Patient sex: F
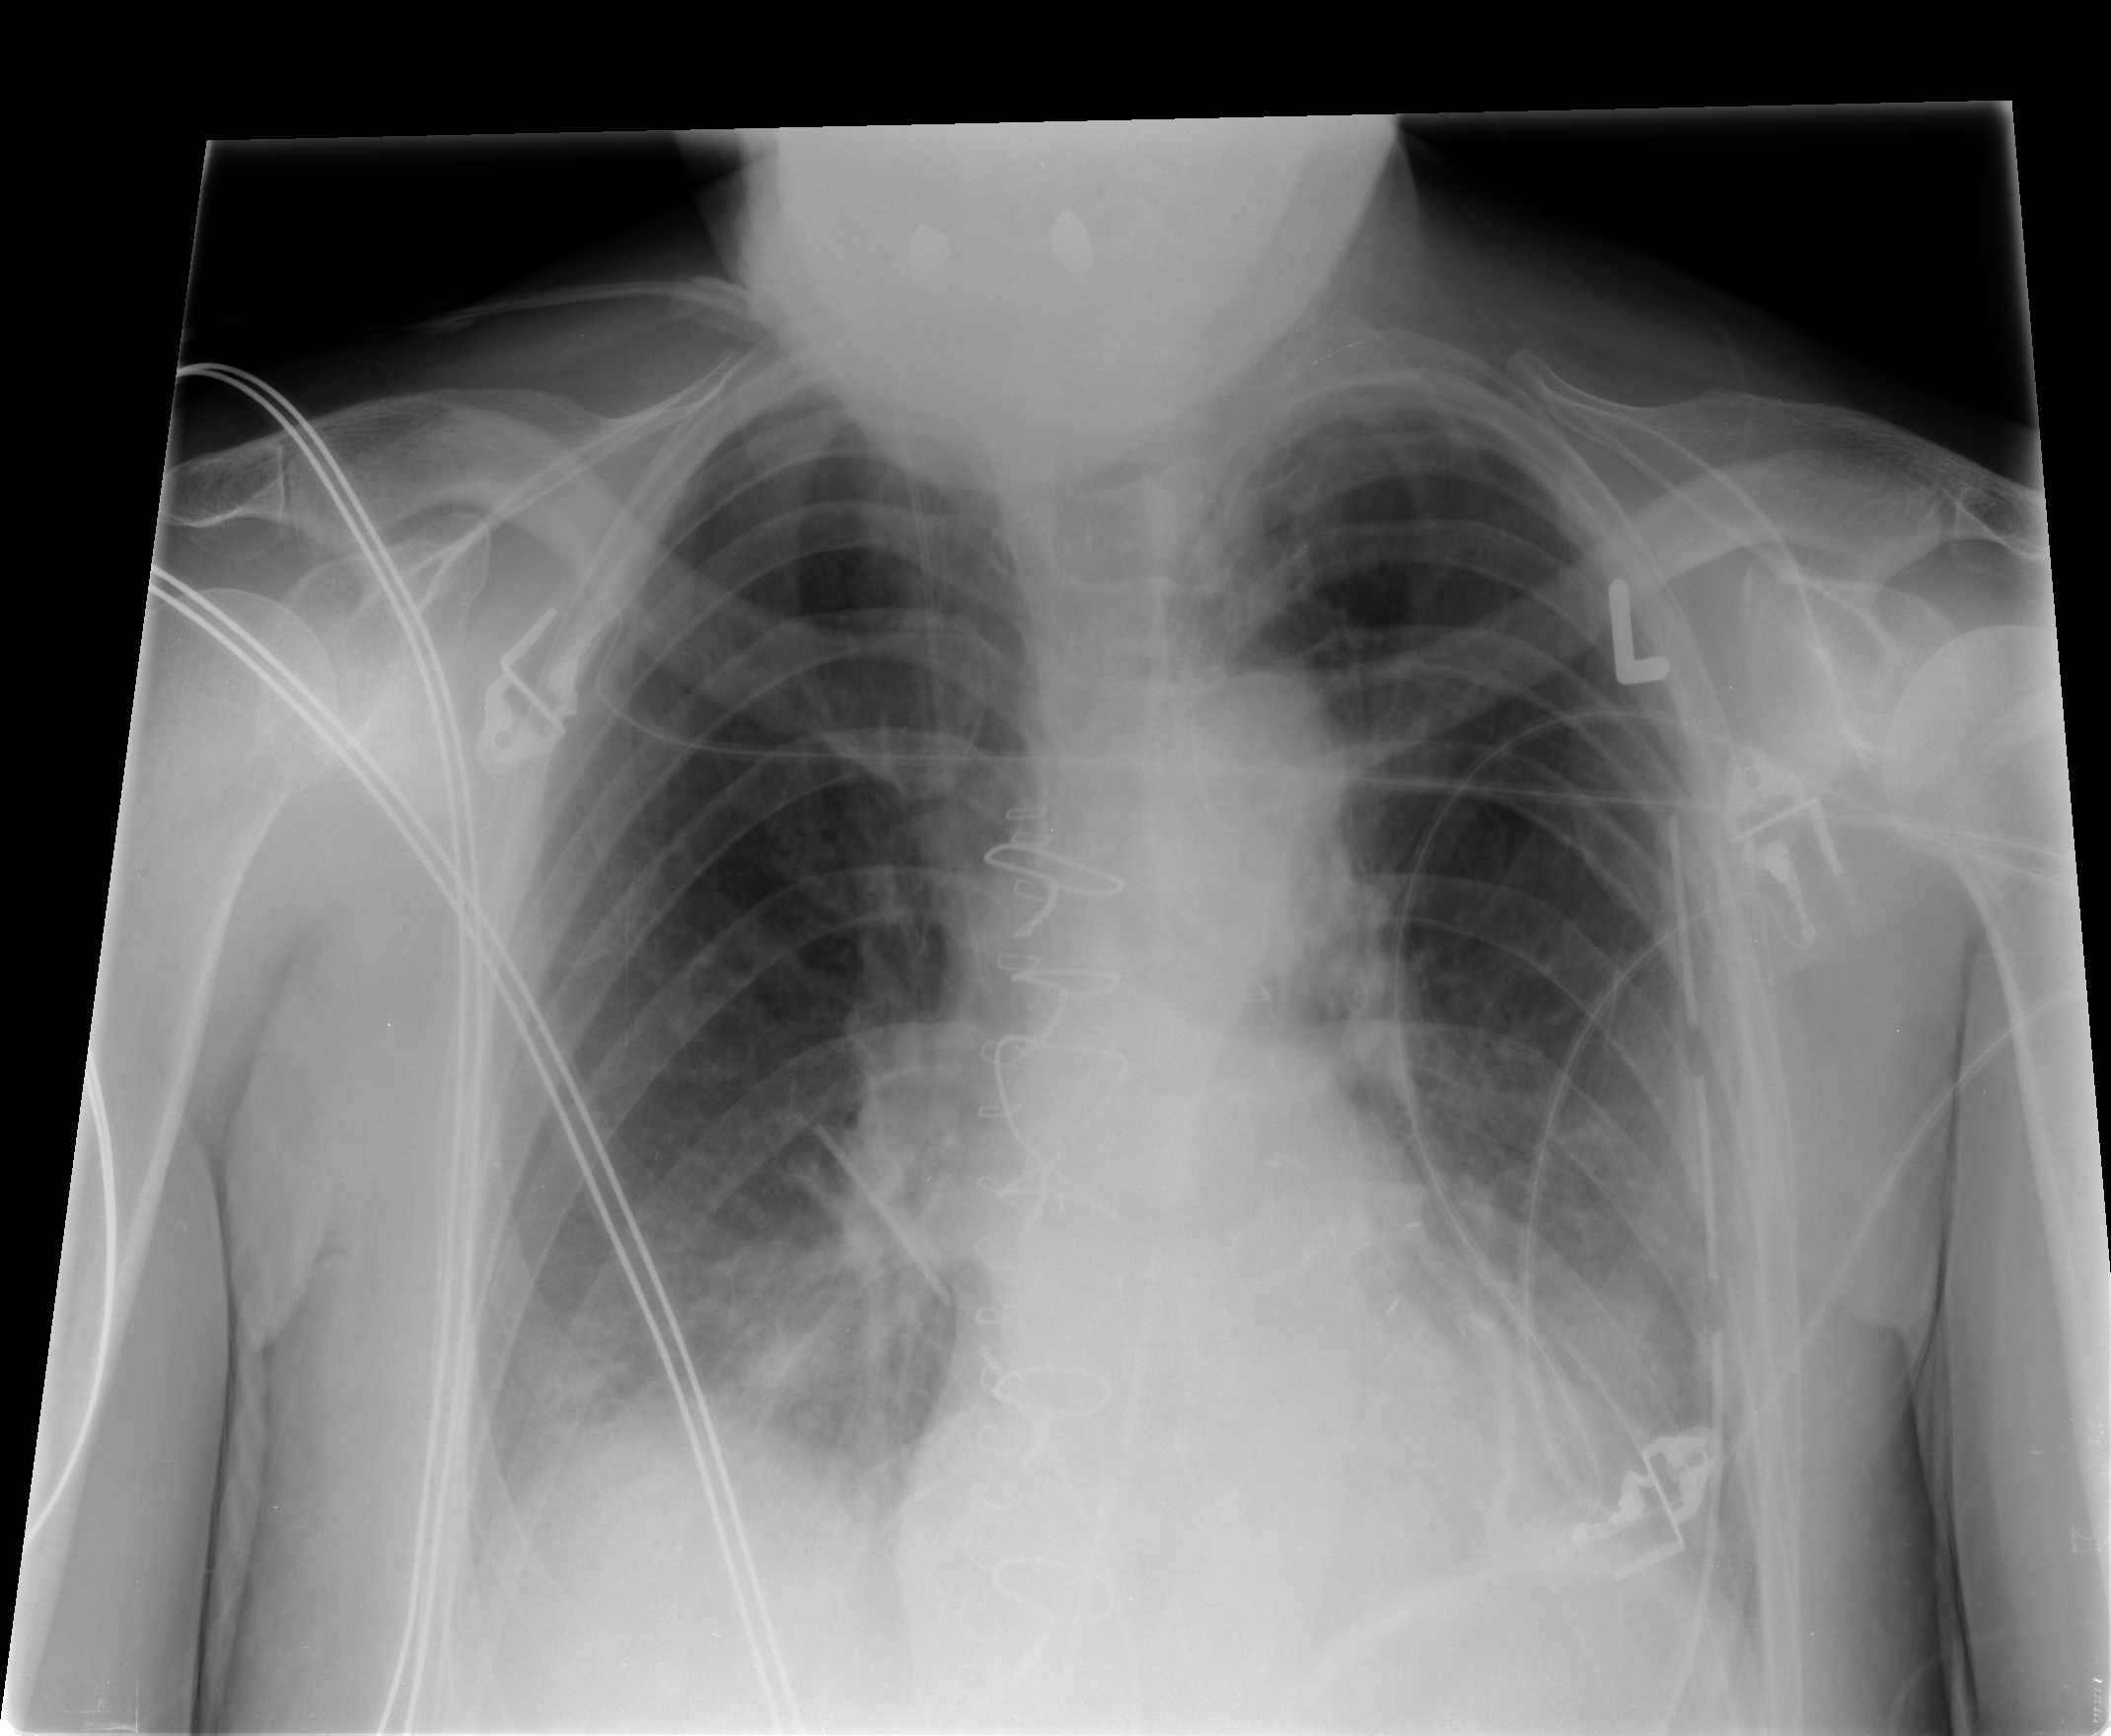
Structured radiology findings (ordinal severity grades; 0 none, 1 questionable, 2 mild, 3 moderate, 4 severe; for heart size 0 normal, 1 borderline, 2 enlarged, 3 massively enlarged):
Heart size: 0
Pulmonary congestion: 2
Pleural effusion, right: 1
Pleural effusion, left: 1
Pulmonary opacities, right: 0
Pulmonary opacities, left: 0
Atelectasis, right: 2
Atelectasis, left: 2